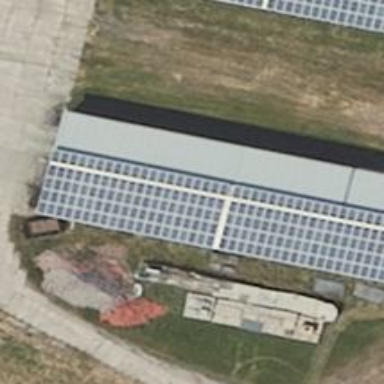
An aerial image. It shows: Small solar photovoltaic panel generator is producing electricity.